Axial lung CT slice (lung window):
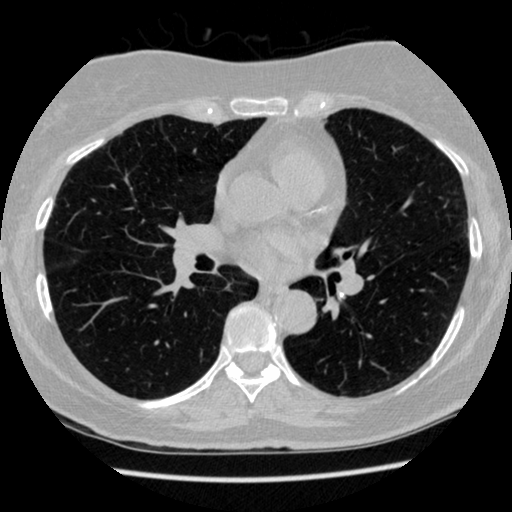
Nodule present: no